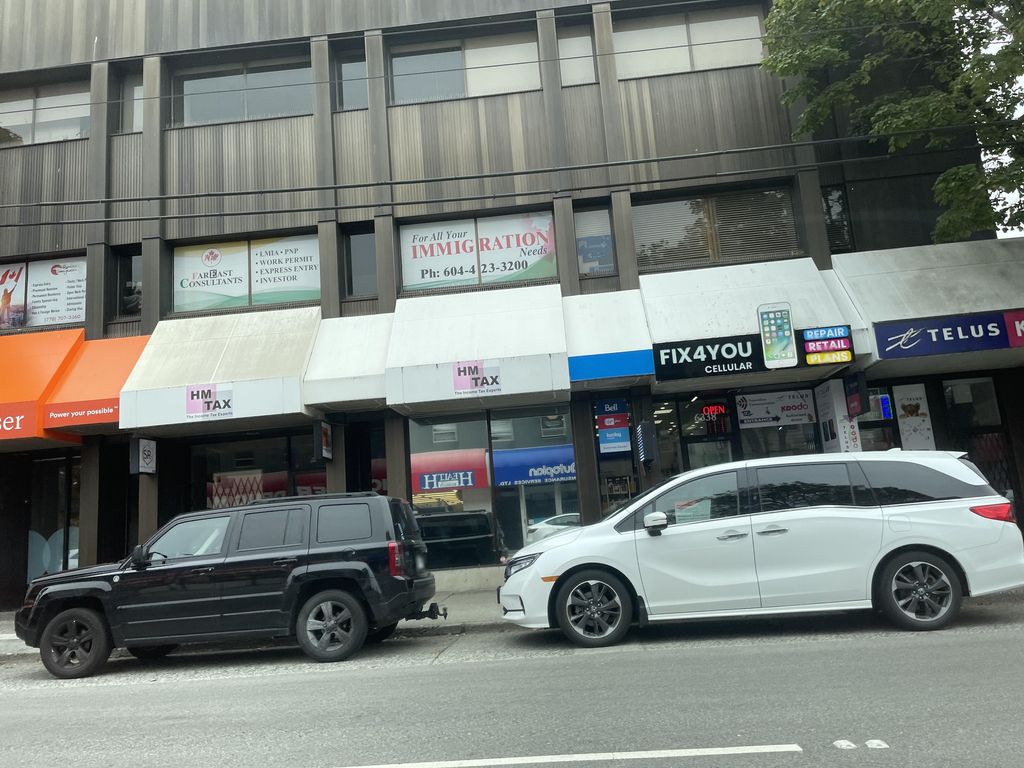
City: vancouver